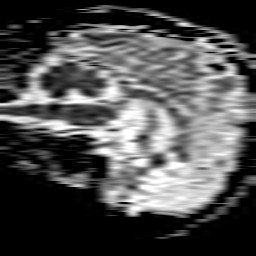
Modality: ADC
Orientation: sagittal
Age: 66
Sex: male
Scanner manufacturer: philips
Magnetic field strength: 1.5 T
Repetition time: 3.689 s
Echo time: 0.09411 s